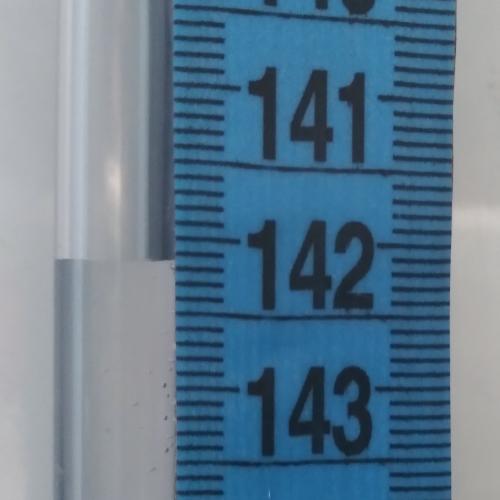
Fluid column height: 142.2 cm